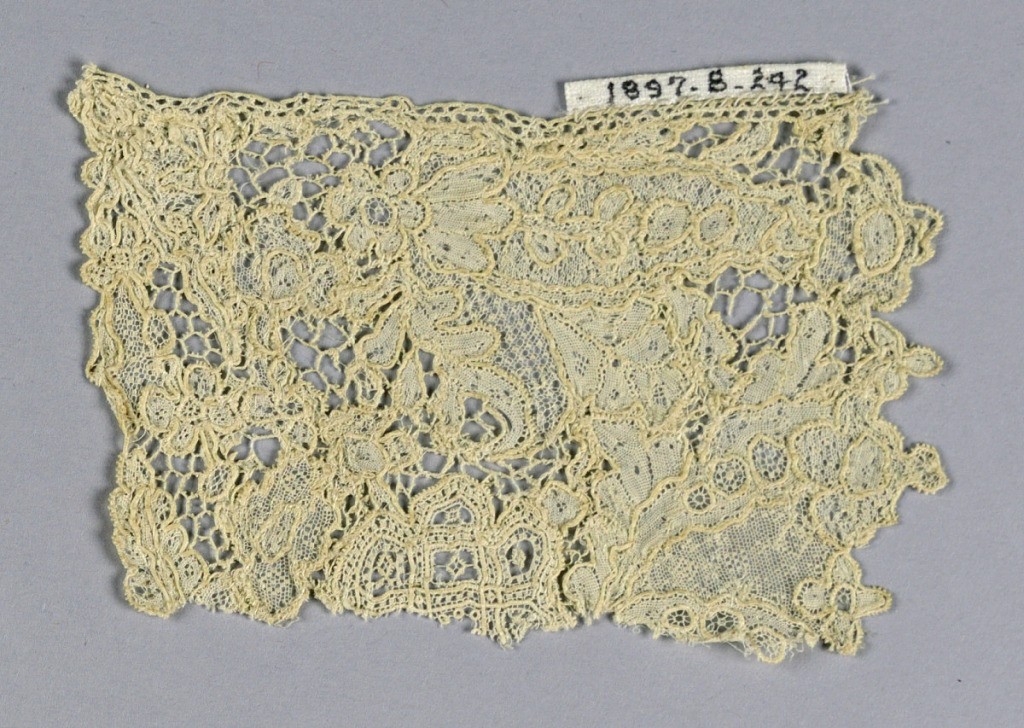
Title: Fragment
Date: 18th century
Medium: linen Technique: needle lace
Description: Fragment of Argentan lace with an elaborate floral design.